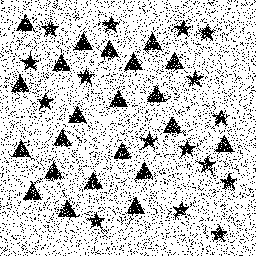
Squares: 0
Triangles: 22
Stars: 16
Total shapes: 38